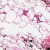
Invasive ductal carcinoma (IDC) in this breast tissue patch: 0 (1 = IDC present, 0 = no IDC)